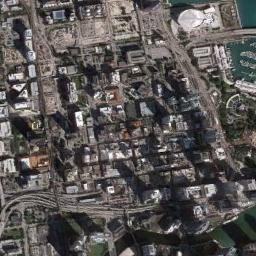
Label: commercial_area